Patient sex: M
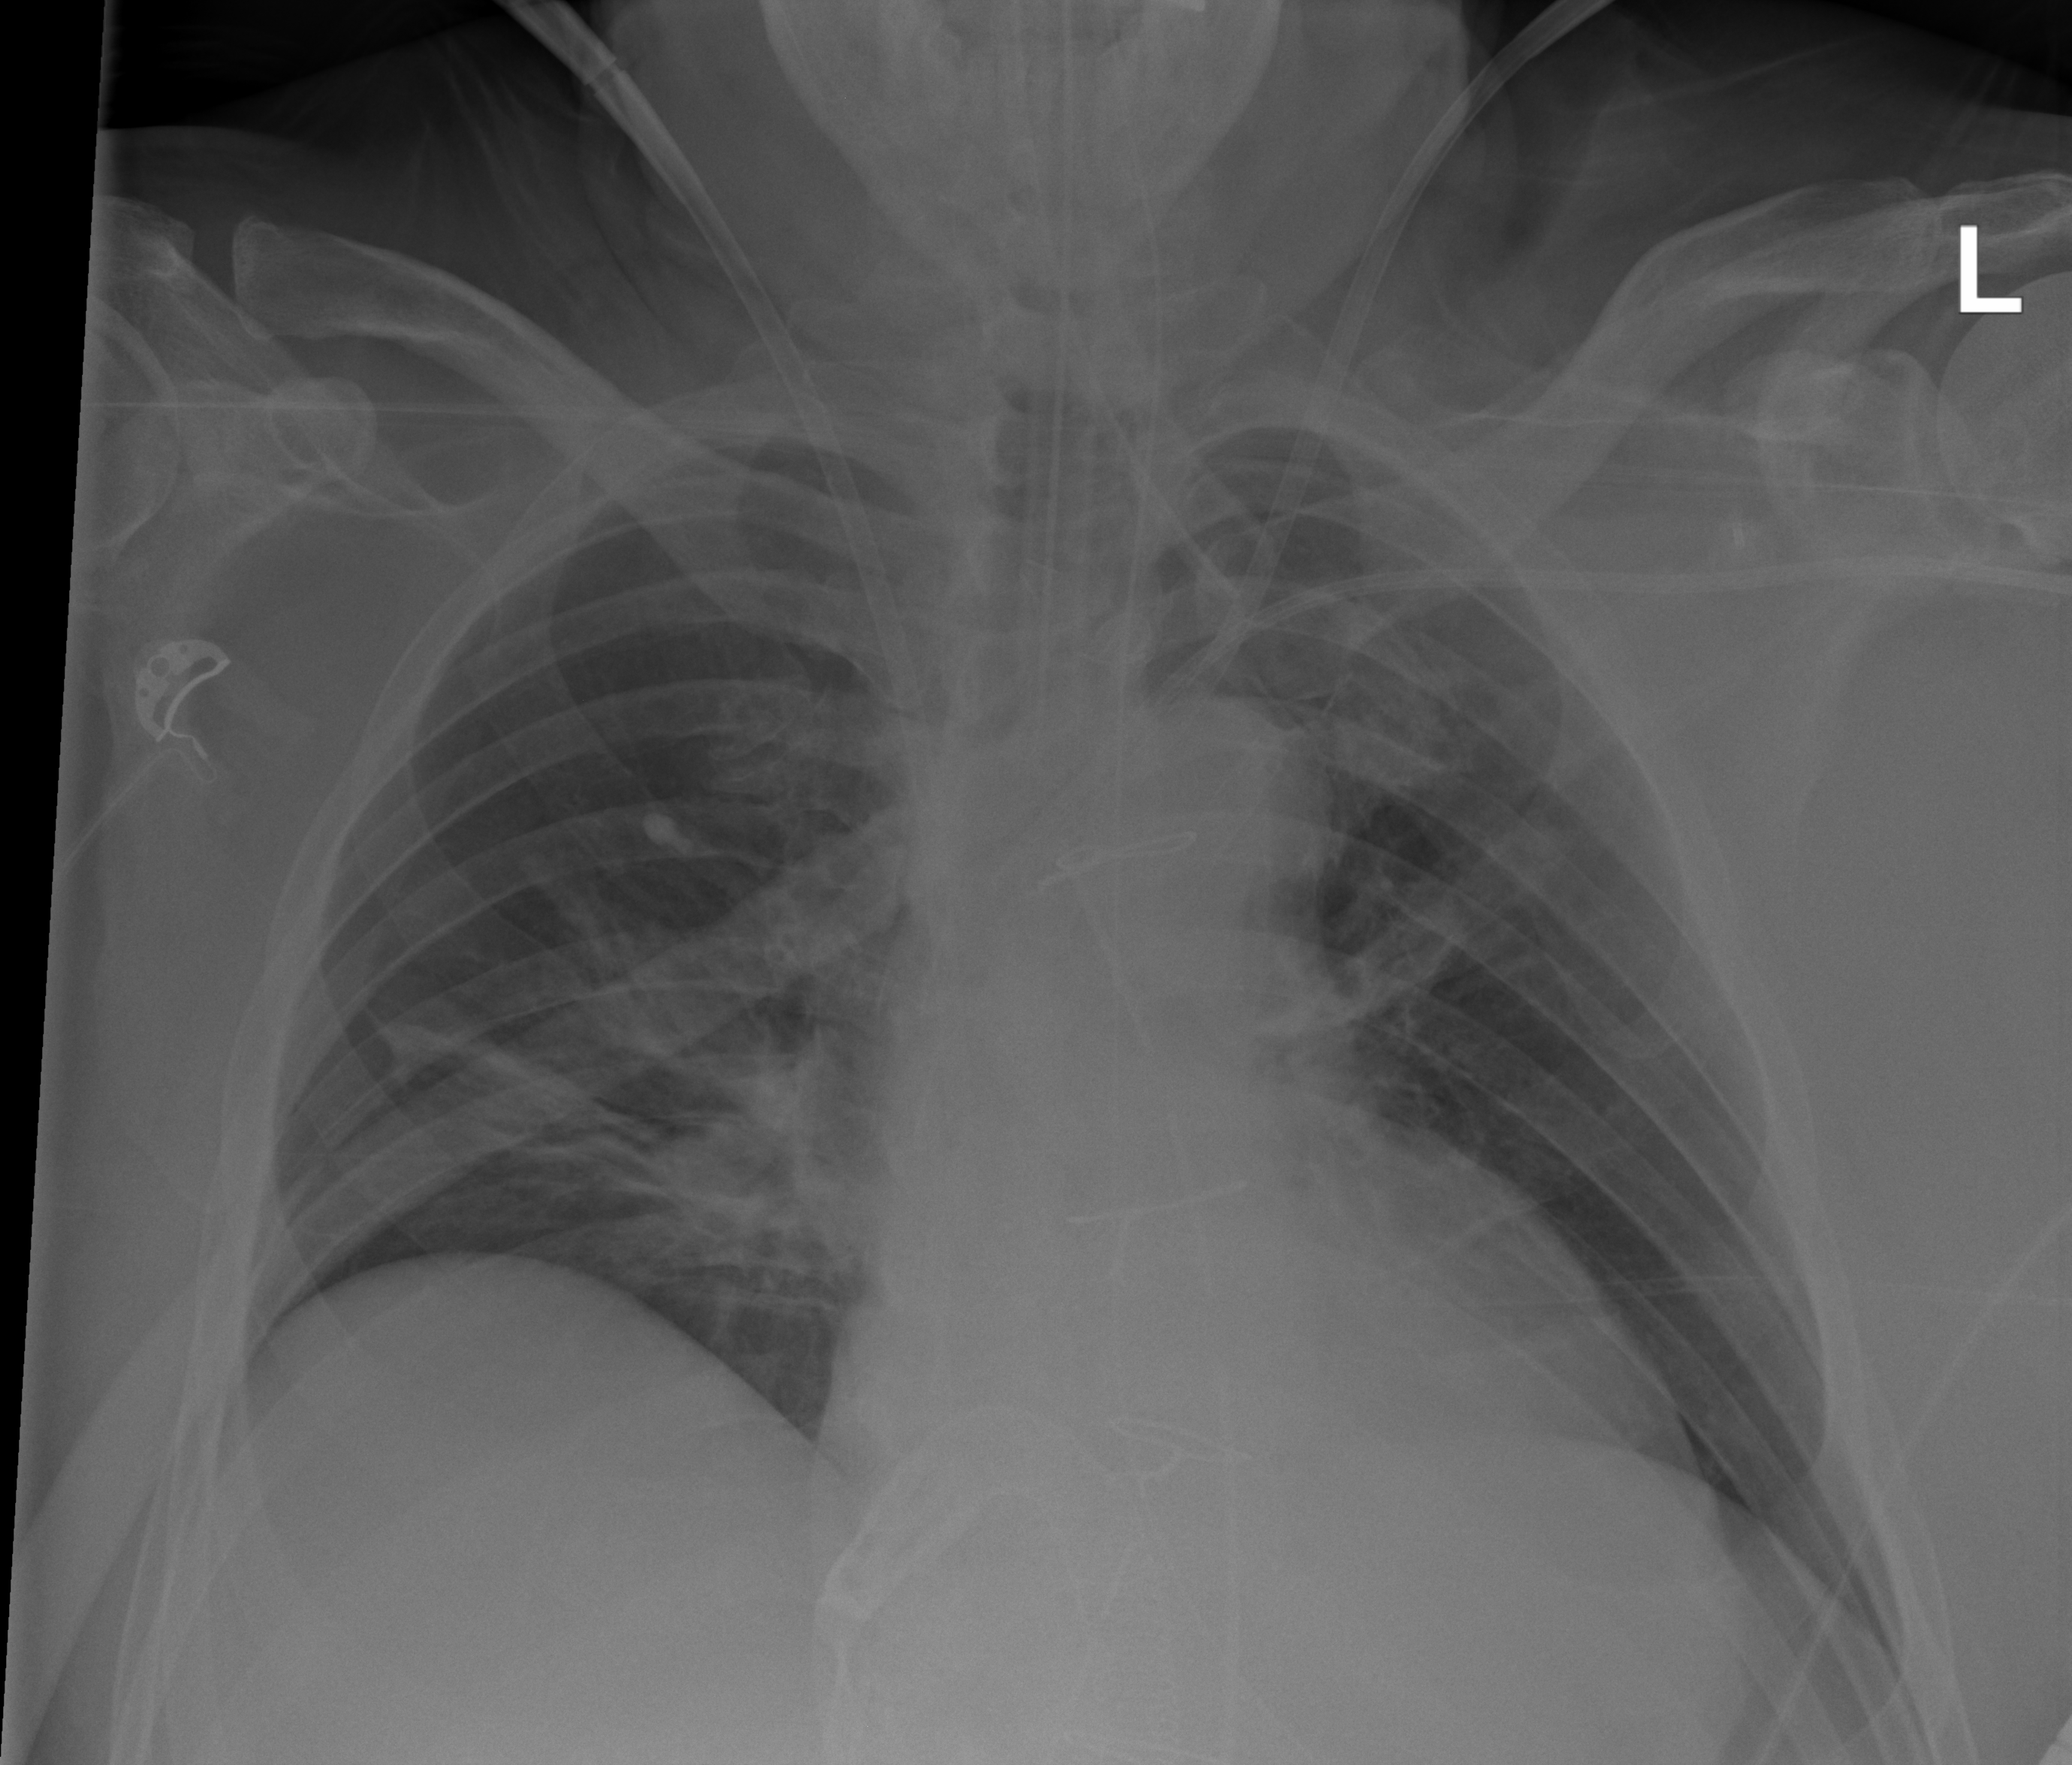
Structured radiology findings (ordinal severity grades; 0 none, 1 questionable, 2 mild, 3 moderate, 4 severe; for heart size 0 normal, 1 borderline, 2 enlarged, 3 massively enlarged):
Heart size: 2
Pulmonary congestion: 2
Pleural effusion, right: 0
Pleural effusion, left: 0
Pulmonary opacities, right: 0
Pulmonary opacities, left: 0
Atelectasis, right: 0
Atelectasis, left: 0